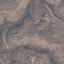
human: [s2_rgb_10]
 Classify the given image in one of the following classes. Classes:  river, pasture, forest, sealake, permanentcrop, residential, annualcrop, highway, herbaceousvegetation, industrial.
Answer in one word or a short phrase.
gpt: HerbaceousVegetation